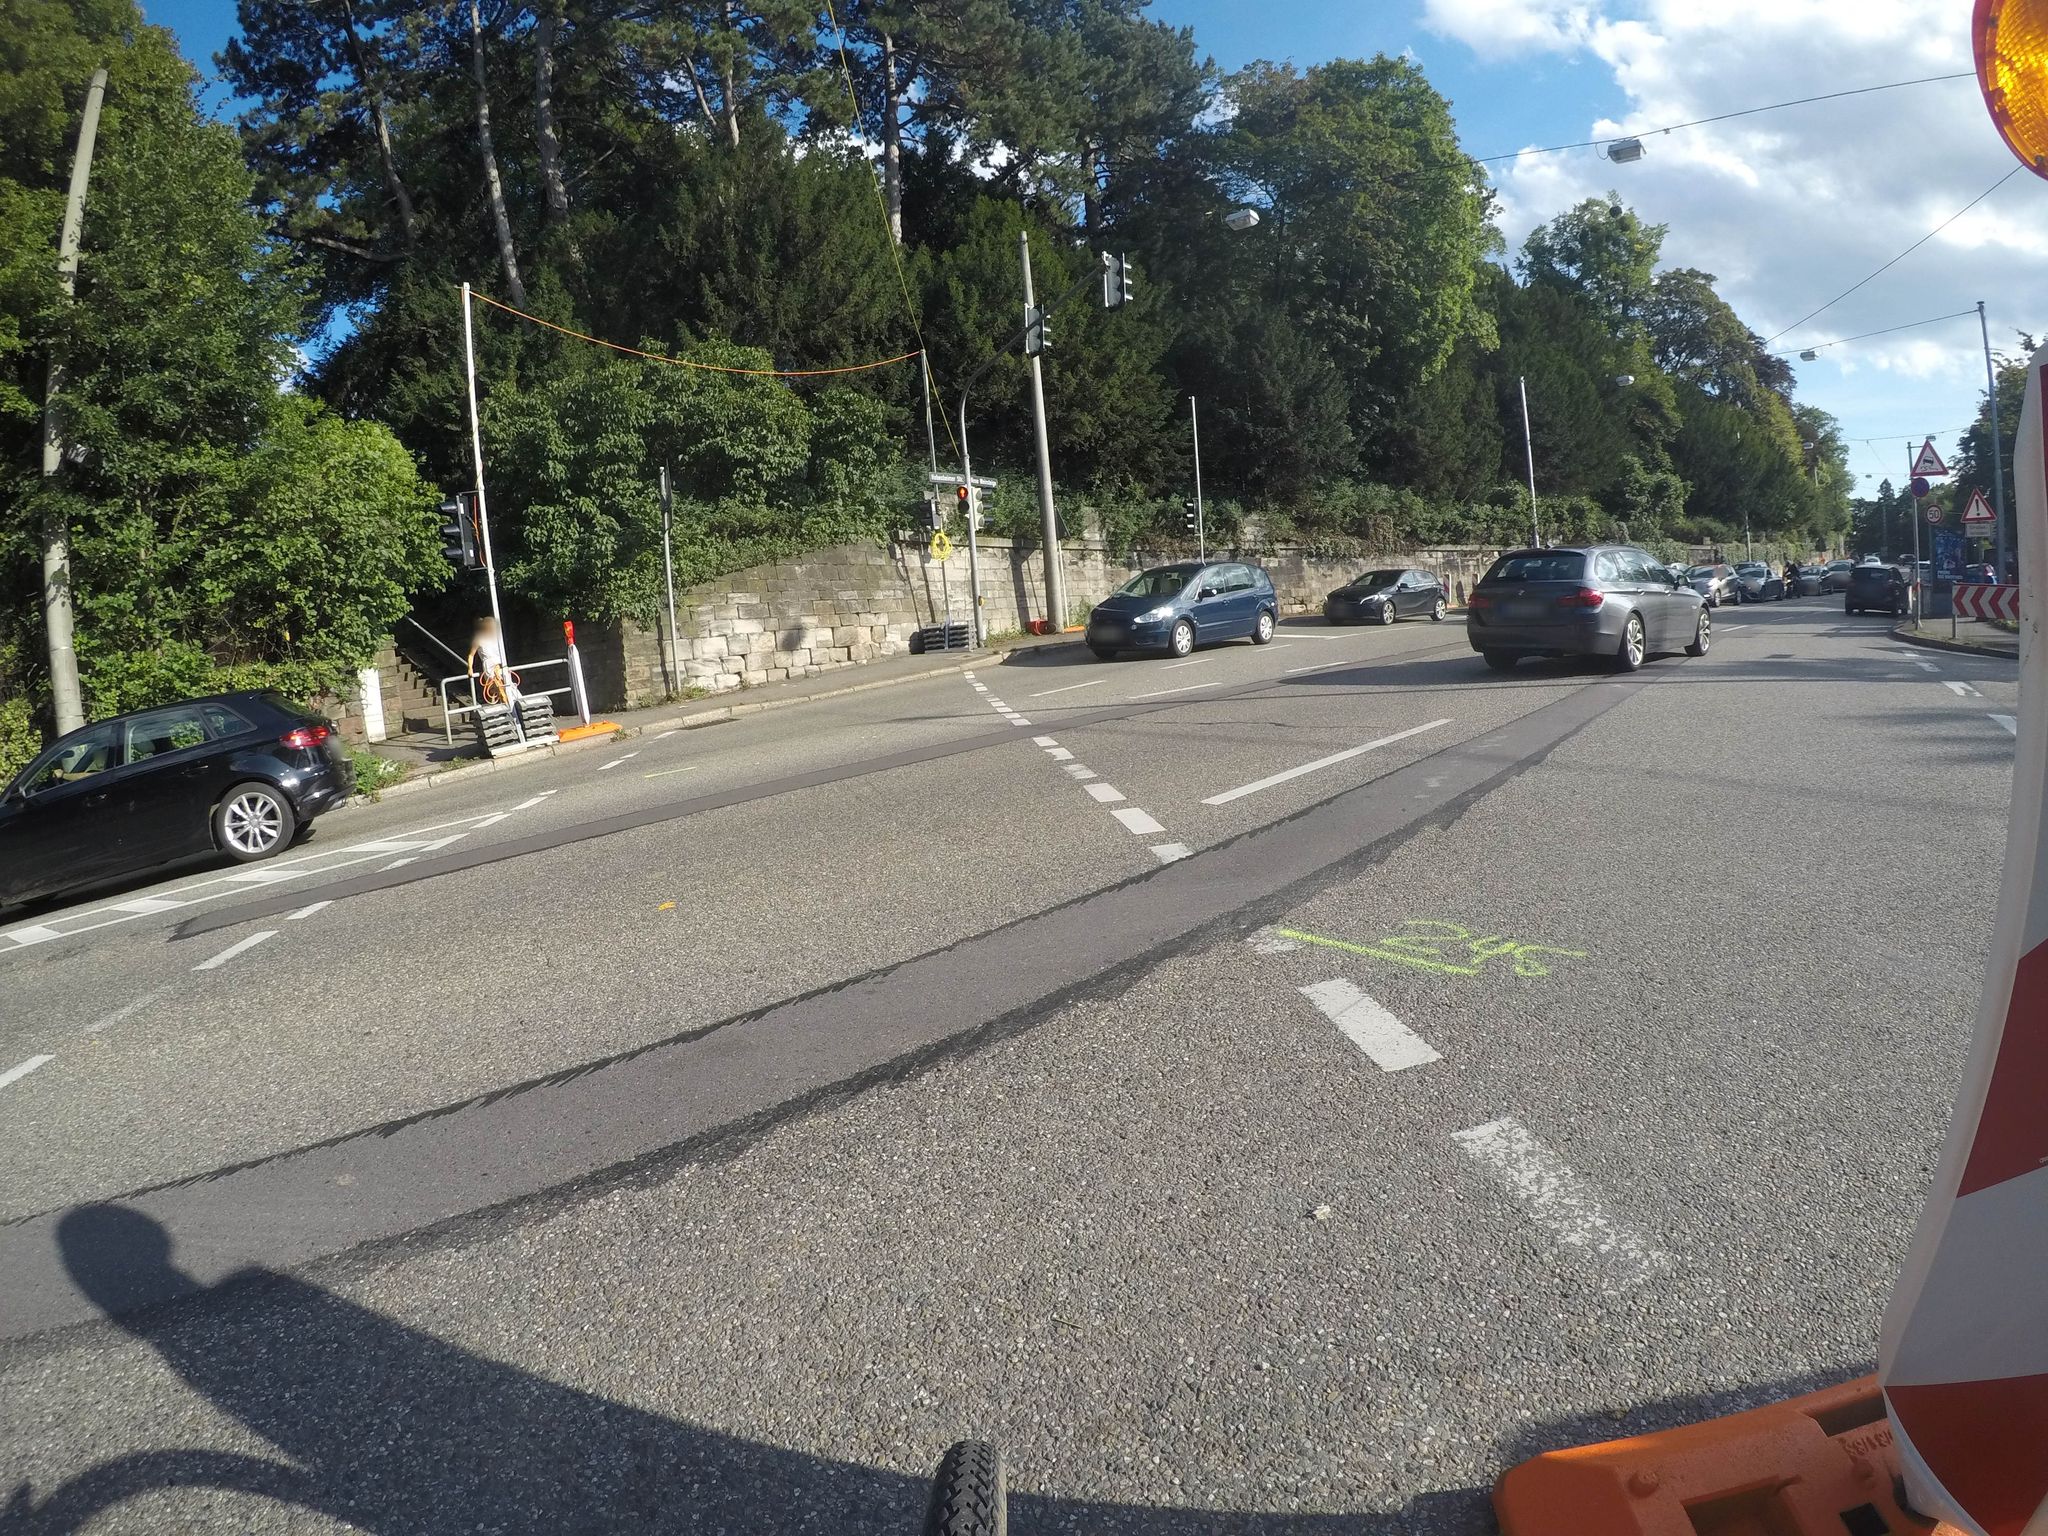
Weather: clear
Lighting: day
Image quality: good
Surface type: cycling surface
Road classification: path
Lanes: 2
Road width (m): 2.5
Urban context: urban centre
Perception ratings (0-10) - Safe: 3.07, Lively: 5.62, Beautiful: 7.71, Boring: 1.37, Depressing: 3.24, Wealthy: 1.65